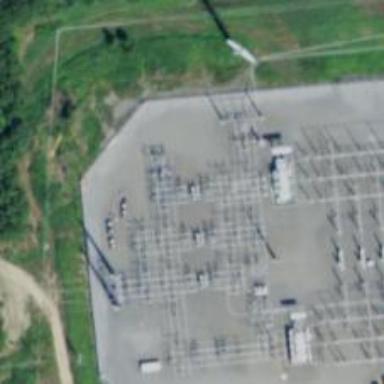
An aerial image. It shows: Switch used for power control.